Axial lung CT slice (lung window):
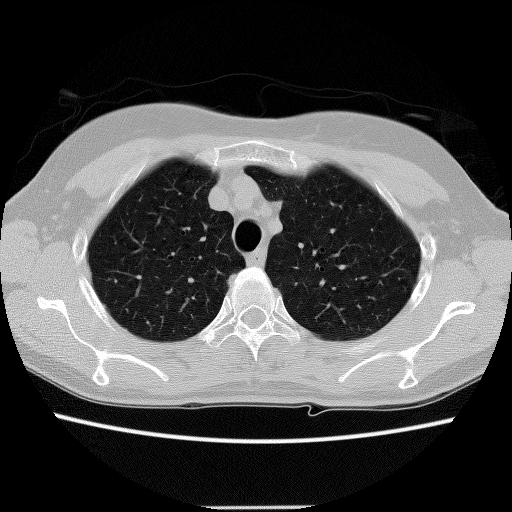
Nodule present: no